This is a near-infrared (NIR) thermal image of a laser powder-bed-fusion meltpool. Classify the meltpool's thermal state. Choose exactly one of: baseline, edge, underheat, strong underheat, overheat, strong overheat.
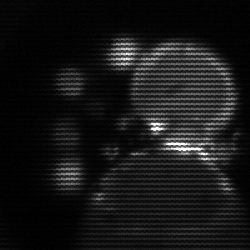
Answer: baseline